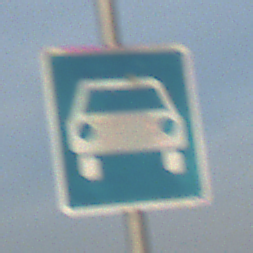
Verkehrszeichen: Kraftfahrstrasse
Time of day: SunriseSunset
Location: Outdoor (Nature)
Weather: PartlyCloudy
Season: NotSpecified
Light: Natural